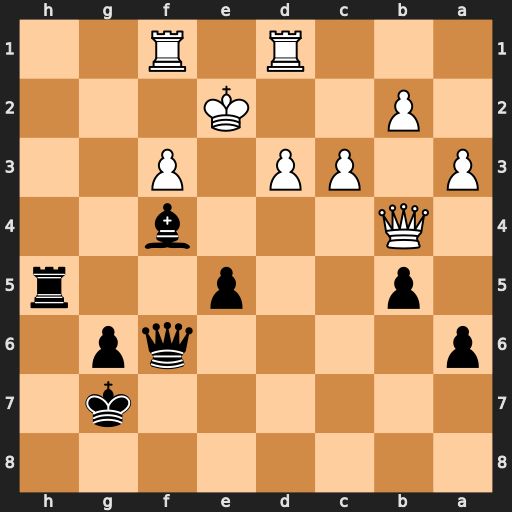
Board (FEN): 8/6k1/p4qp1/1p2p2r/1Q3b2/P1PP1P2/1P2K3/3R1R2
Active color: b
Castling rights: -
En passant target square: -
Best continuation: Rh2+ Rf2 Rxf2+ Kxf2 Qh4+